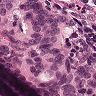
Metastatic tissue present: yes